Question: I need your help with the following issue. I'm New in PHP and I'm building a booking Calendar for a website that makes user book service, my website is a spa website, so my task is to make a calendar with time slots, I made the calendar and time slots,
For Example, I have three services:
1. service 1
2. service 2
3. service 3
if the user selects for example, can book a for 3 or 4 times, and so on in other services.
I hope that I explained my problem.
Here is my Code for Time Slots and the output:
'''
<?php
if (isset($_GET['date'])) {
$date = $_GET['date'];
}
// Making Timelots >> Part 3
$duration = 90;
$cleanup = 30;
$start = "10:00";
$end = '24:00';
function timeslots($duration, $cleanup, $start, $end)
{
$start = new DateTime($start);
$end = new DateTime($end);
$interval = new DateInterval('PT' . $duration . 'M');
$cleanupinterval = new DateInterval('PT' . $cleanup . 'M');
$slots = array();
for ($intStart = $start; $intStart < $end; $intStart->add($interval)->add($cleanupinterval)) {
$endperiod = clone $intStart;
$endperiod->add($interval);
if ($endperiod > $end) {
break;
}
$slots[] = $intStart->format('H:iA') . '-' . $endperiod->format('H:iA');
}
return $slots;
}
?>
<!doctype html>
<html lang="en">
<head>
<meta charset="UTF-8">
<meta http-equiv="X-UA-Compatible" content="ie=edge">
<meta name="viewport" content="width=device-width, initial-scale=1.0">
<title></title>
<link rel="stylesheet" href="https://stackpath.bootstrapcdn.com/bootstrap/4.5.2/css/bootstrap.min.css" integrity="sha384-JcKb8q3iqJ61gNV9KGb8thSsNjpSL0n8PARn9HuZOnIxN0hoP+VmmDGMN5t9UJ0Z" crossorigin="anonymous">
<style>
@media only screen and (max-width: 760px),
(min-device-width: 802px) and (max-device-width: 1020px) {
/* Force table to not be like tables anymore */
table,
thead,
tbody,
th,
td,
tr {
display: block;
}
.empty {
display: none;
}
/* Hide table headers (but not display: none;, for accessibility) */
th {
position: absolute;
top: -9999px;
left: -9999px;
}
tr {
border: 1px solid #ccc;
}
td {
/* Behave like a "row" */
border: none;
border-bottom: 1px solid #eee;
position: relative;
padding-left: 50%;
}
/*
Label the data
*/
td:nth-of-type(1):before {
content: "Sunday";
}
td:nth-of-type(2):before {
content: "Monday";
}
td:nth-of-type(3):before {
content: "Tuesday";
}
td:nth-of-type(4):before {
content: "Wednesday";
}
td:nth-of-type(5):before {
content: "Thursday";
}
td:nth-of-type(6):before {
content: "Friday";
}
td:nth-of-type(7):before {
content: "Saturday";
}
}
/* Smartphones (portrait and landscape) ----------- */
@media only screen and (min-device-width: 320px) and (max-device-width: 480px) {
body {
padding: 0;
margin: 0;
}
}
/* iPads (portrait and landscape) ----------- */
@media only screen and (min-device-width: 802px) and (max-device-width: 1020px) {
body {
width: 495px;
}
}
@media (min-width:641px) {
table {
table-layout: fixed;
}
td {
width: 33%;
}
}
.row {
margin-top: 20px;
}
.today {
background: yellow;
}
</style>
</head>
<body>
<div class="container">
<h1 class="text-center">Book for Date: <?php echo date('m/d/Y', strtotime($date)); ?></h1>
<hr>
<div class="row">
<!-- part 4 -->
<div class="col-md-12">
<?php echo isset($msg) ? $msg : ''; ?>
</div>
<!-- Part 3 -->
<?php
$timesolts = timeslots($duration, $cleanup, $start, $end);
foreach ($timesolts as $ts) {
?>
<div class="col-2">
<div class="form-group">
<button class="btn btn-success book" data-timeslot="<?php echo $ts; ?>"><?php echo $ts; ?></button>
</div>
</div>
<?php } ?>
</div>
</div>
<!-- Modal Part 4 -->
<div id="myModal" class="modal fade" role="dialog">
<div class="modal-dialog">
<!-- Modal content-->
<div class="modal-content">
<div class="modal-header">
<button type="button" class="close" data-dismiss="modal">&times;</button>
<h4 class="modal-title">Booking: <span id="slot"></span></h4>
</div>
<div class="modal-body">
<div class="row">
<div class="col-md-12">
<form action="" method="POST">
<div class="form-group">
<label for="">Time Slot</label>
<input required type="text" readonly name="timeslot" id="timeslot" class="form-control">
</div>
<div class="form-group">
<label for="">services</label>
<input required type="text" readonly name="service" id="service" class="form-control">
</div>
<div class="form-group">
<label for="name">Name</label>
<input required type="text" name="name" class="form-control">
</div>
<div class="form-group">
<label for="email">Email</label>
<input required type="email" name="email" class="form-control">
</div>
<div class="form-group pull-right">
<button class="btn btn-primary" type="submit" name="submit">Submit</button>
</div>
</form>
</div>
</div>
</div>
</div>
</div>
</div>
<script src="https://stackpath.bootstrapcdn.com/bootstrap/4.5.2/js/bootstrap.bundle.min.js" integrity="sha384-LtrjvnR4Twt/qOuYxE721u19sVFLVSA4hf/rRt6PrZTmiPltdZcI7q7PXQBYTKyf" crossorigin="anonymous"></script>
<script>
$(function() {
'use strict';
$('.book').click(function() {
var timeslot = $(this).attr('data-timeslot');
$('#slot').html(timeslot);
$('#timeslot').val(timeslot);
$('#myModal').modal('show');
});
});
</script>
</body>
</html>
'''
and the output is like this:

How to solve this problem?
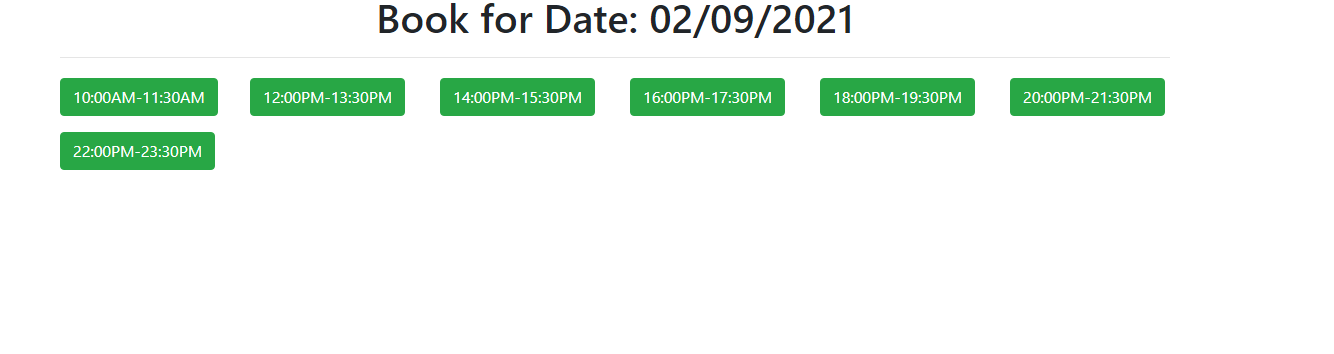
Answer: Instead of using buttons to pick a time, use checkboxes instead. It's the right tool for the job, as it allow you to select and deselect multiple options.
Plus, with some CSS magic you can make them look like buttons by styling the label of the checkbox.
Look at the example below to see the output of these checkboxes.
## Edit
A pattern you could use is having '<fieldset>' elements paired with a '<legend>' and nested checkbox to make groups of fields. This way you can present your rooms per timeslot and let the user choose them this way. It makes the form pretty flexible as you can easily control what data is sent to the server.
To check if a timeslot has any available rooms you could set a flag (true or false) and store that with each timeslot. Then when you send the form to the backend it will check if all rooms have been reserved for that timeslot. If they have the, for example '$is_available' value would be false. This value could then be read in the template.
'''
const form = document.querySelector('#room-form');
form.addEventListener('change', ({ target }) => {
if (target.classList.contains('timeslot')) {
const fieldset = target.closest('fieldset');
fieldset.disabled = !target.checked;
if (!target.checked) {
const inputs = fieldset.querySelectorAll('input[type="checkbox"]');
for (const input of inputs) {
input.checked = false;
}
}
}
});
/* Just for demonstration purposes */
form.addEventListener('submit', event => {
const formData = new FormData(event.target);
console.clear();
for (const [ name, value ] of formData) {
console.log('Name:', name, '-', 'Value:', value);
}
event.preventDefault();
});
/* Just for demonstration purposes */
'''
'''
form {
display: flex;
flex-wrap: wrap;
}
fieldset {
flex: 1;
border-radius: 3px;
border: 1px solid #d0d0d0;
background-color: #f0f0f0;
}
fieldset legend label {
cursor: pointer;
display: block;
font-family: sans-serif;
border: 1px solid #d0d0d0;
border-radius: 3px;
background-color: #f0f0f0;
padding: 0.5rem;
}
fieldset legend label:hover {
background-color: #d9d9d9;
}
fieldset:disabled .room label {
opacity: 0.5;
}
button {
flex: 1 1 100%;
appearance: none;
padding: 1rem;
border-radius: 3px;
border: 1px solid #d0d0d0;
cursor: pointer;
margin-top: 15px;
}
.room {
display: block;
margin: 0.5rem 1rem 0.5rem 0;
}
.room input {
display: none;
}
.room label {
font-family: sans-serif;
display: block;
background-color: #f7f7f7;
padding: 1rem;
border-radius: 3px;
border: 1px solid #d0d0d0;
cursor: pointer;
}
.room input:checked + label {
background-color: green;
border-color: green;
color: white;
}
'''
'''
<form id="room-form">
<fieldset disabled>
<legend><label>10:00 - 12:00<input class="timeslot" type="checkbox" name="timeslot-10-12"/></label></legend>
<div class="room">
<input type="checkbox" id="room-1-10-12" name="timeslot-10-12-room" value="1"/>
<label for="room-1-10-12">Room 1</label>
</div>
<div class="room">
<input type="checkbox" id="room-2-10-12" name="timeslot-10-12-room" value="2"/>
<label for="room-2-10-12">Room 2</label>
</div>
<div class="room">
<input type="checkbox" id="room-3-10-12" name="timeslot-10-12-room" value="3"/>
<label for="room-3-10-12">Room 3</label>
</div>
<div class="room">
<input type="checkbox" id="room-4-10-12" name="timeslot-10-12-room" value="4"/>
<label for="room-4-10-12">Room 4</label>
</div>
</fieldset>
<fieldset disabled>
<legend><label>12:00 - 14:00<input class="timeslot" type="checkbox" name="timeslot-12-14"/></label></legend>
<div class="room">
<input type="checkbox" id="room-1-12-14" name="timeslot-12-14-room" value="1"/>
<label for="room-1-12-14">Room 1</label>
</div>
<div class="room">
<input type="checkbox" id="room-2-12-14" name="timeslot-12-14-room" value="2"/>
<label for="room-2-12-14">Room 2</label>
</div>
<div class="room">
<input type="checkbox" id="room-3-12-14" name="timeslot-12-14-room" value="3"/>
<label for="room-3-12-14">Room 3</label>
</div>
<div class="room">
<input type="checkbox" id="room-4-12-14" name="timeslot-12-14-room" value="4"/>
<label for="room-4-12-14">Room 4</label>
</div>
</fieldset>
<fieldset disabled>
<legend><label>14:00 - 16:00<input class="timeslot" type="checkbox" name="timeslot-14-16"/></label></legend>
<div class="room">
<input type="checkbox" id="room-1-14-16" name="timeslot-14-16-room" value="1"/>
<label for="room-1-14-16">Room 1</label>
</div>
<div class="room">
<input type="checkbox" id="room-2-14-16" name="timeslot-14-16-room" value="2"/>
<label for="room-2-14-16">Room 2</label>
</div>
<div class="room">
<input type="checkbox" id="room-3-14-16" name="timeslot-14-16-room" value="3"/>
<label for="room-3-14-16">Room 3</label>
</div>
<div class="room">
<input type="checkbox" id="room-4-14-16" name="timeslot-14-16-room" value="4"/>
<label for="room-4-14-16">Room 4</label>
</div>
</fieldset>
<button>Submit</button>
</form>
'''